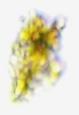
Label: Detritus